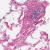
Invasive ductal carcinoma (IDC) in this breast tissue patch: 0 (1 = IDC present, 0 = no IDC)